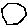
Label: hexagon